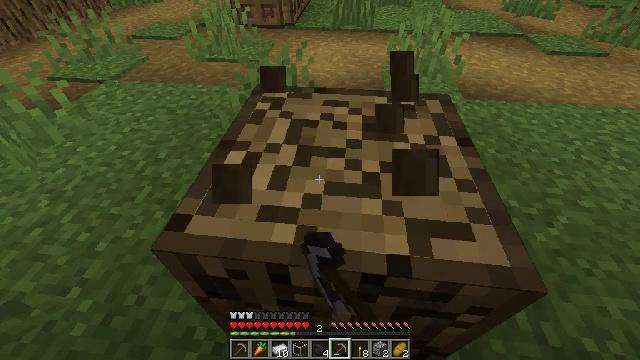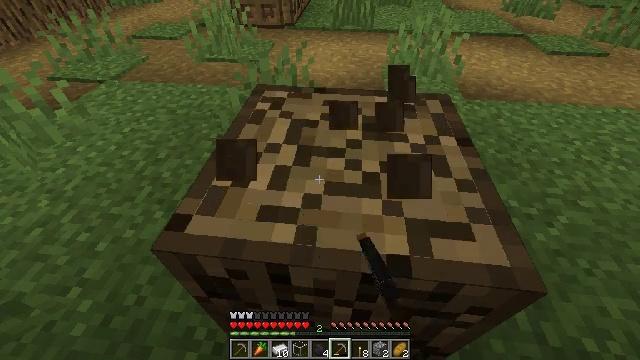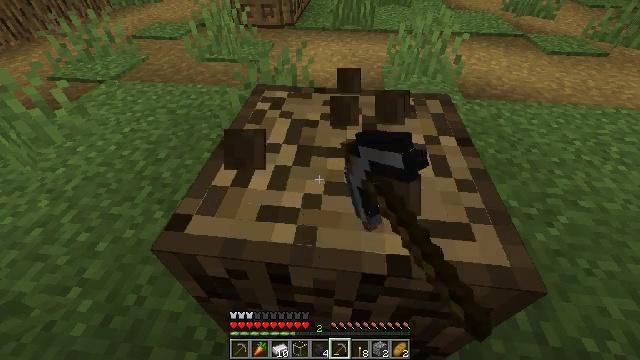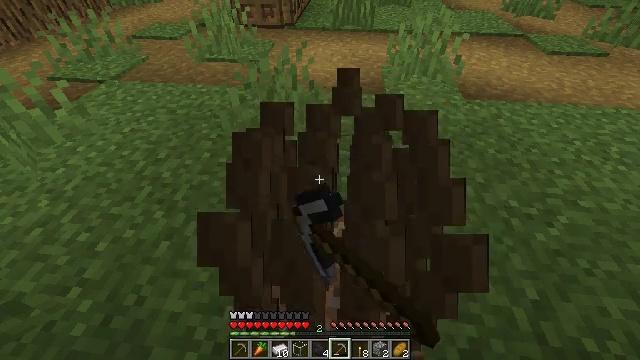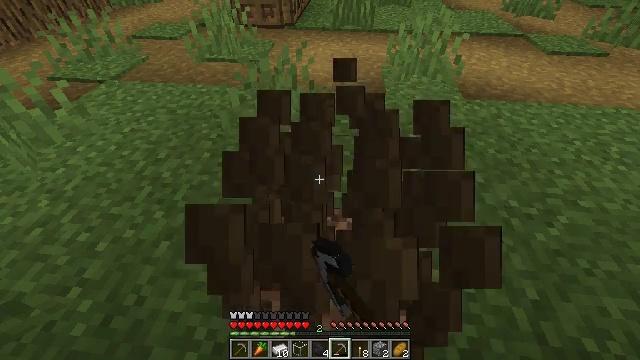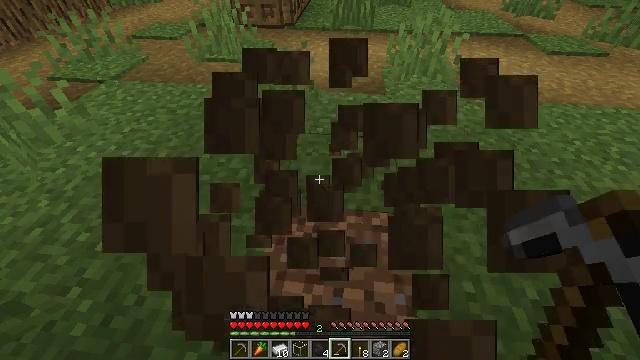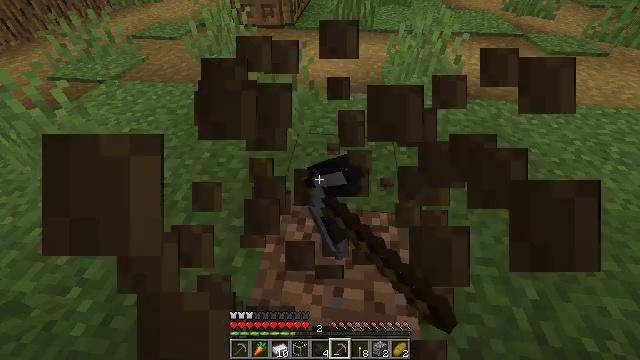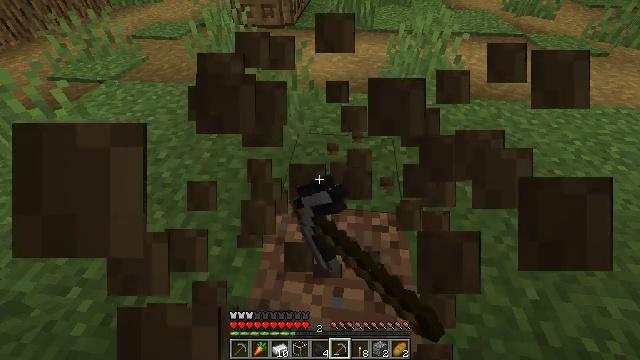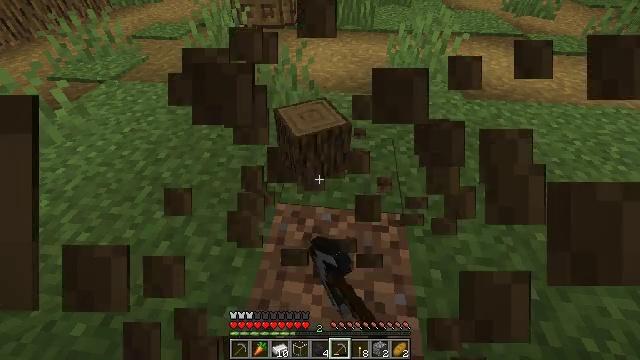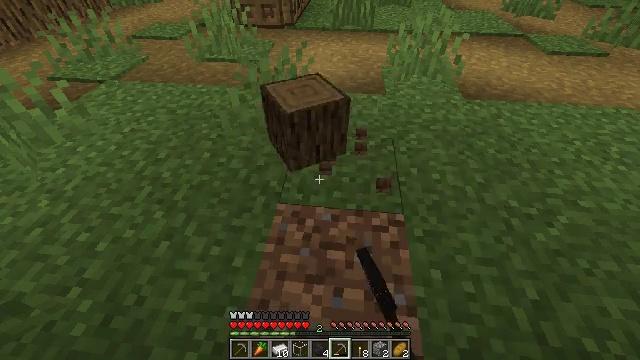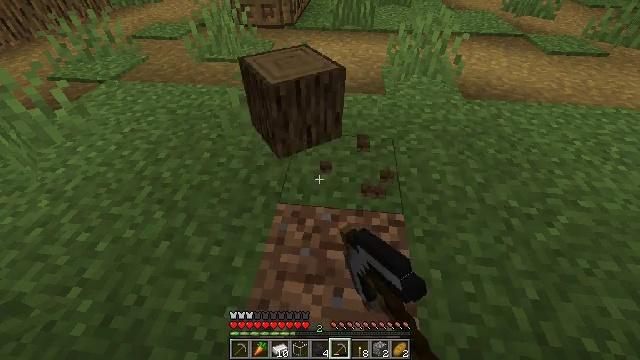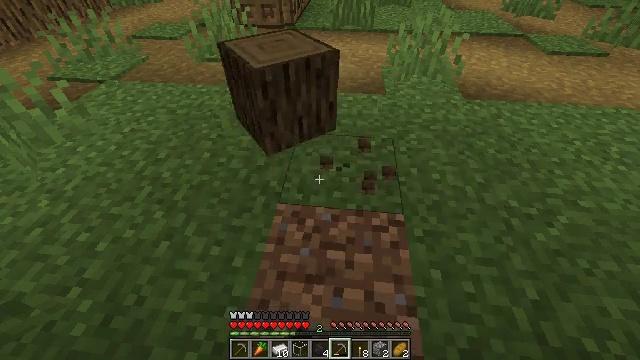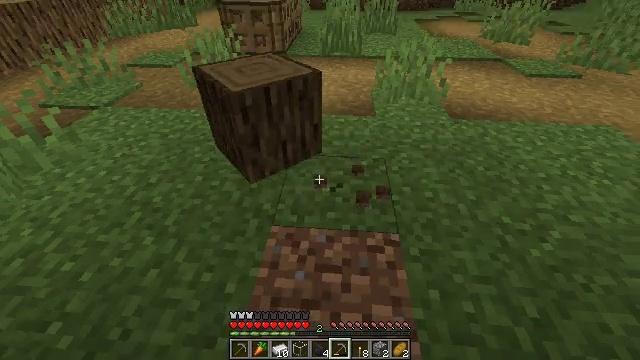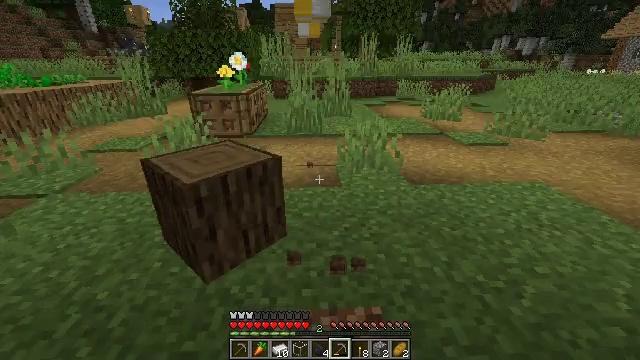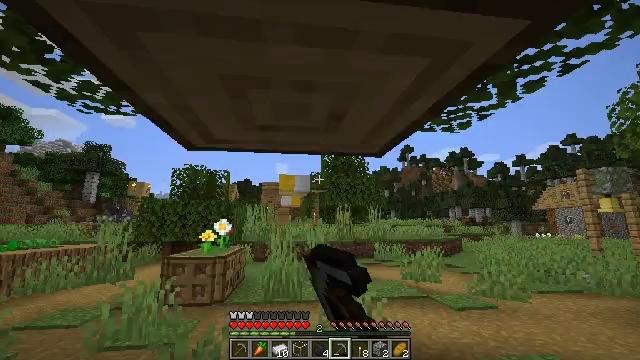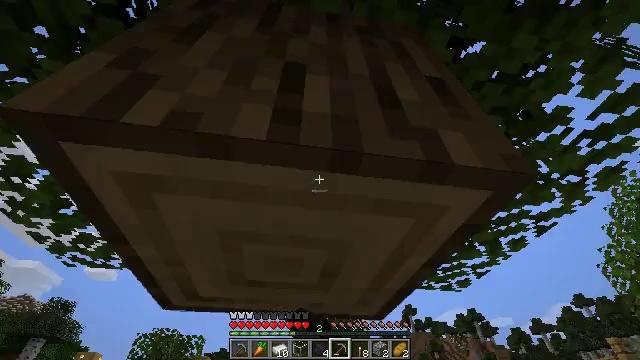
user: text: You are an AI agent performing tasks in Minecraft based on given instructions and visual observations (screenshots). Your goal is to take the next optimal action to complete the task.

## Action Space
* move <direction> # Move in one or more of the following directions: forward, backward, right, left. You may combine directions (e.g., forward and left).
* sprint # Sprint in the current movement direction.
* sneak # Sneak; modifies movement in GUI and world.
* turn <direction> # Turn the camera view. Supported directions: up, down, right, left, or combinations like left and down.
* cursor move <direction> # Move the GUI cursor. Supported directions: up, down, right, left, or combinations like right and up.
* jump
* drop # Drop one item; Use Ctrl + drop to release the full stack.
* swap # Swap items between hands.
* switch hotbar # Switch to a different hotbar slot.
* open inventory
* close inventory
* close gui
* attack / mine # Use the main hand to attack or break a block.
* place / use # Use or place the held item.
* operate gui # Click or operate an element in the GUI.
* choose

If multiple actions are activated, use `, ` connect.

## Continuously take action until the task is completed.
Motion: motion action
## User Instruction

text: Mine the oak log.
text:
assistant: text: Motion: attack / mine
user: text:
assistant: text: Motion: attack / mine
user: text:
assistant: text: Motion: attack / mine
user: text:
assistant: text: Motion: attack / mine
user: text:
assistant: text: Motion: attack / mine
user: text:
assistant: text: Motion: attack / mine
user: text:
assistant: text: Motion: attack / mine
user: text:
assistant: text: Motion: attack / mine
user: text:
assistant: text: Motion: attack / mine
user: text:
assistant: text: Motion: attack / mine
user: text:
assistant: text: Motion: attack / mine
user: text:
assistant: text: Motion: turn right and up, attack / mine
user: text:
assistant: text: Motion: turn right and up, attack / mine
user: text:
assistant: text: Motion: turn right and up
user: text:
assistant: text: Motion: turn right and up
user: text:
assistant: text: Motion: turn up
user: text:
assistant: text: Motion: turn up
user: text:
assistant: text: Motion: turn up
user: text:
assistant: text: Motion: turn up
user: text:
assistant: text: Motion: no_op
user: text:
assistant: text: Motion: no_op
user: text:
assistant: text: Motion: no_op
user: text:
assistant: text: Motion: no_op
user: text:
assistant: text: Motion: no_op
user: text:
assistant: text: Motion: turn down
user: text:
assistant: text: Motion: turn left and down
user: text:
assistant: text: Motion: turn left and down
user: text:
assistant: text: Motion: turn left and down
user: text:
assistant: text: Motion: attack / mine
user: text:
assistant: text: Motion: attack / mine